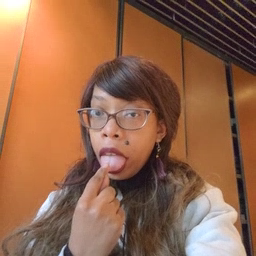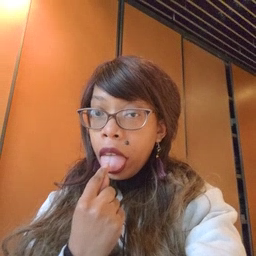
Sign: tongue